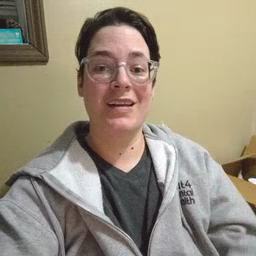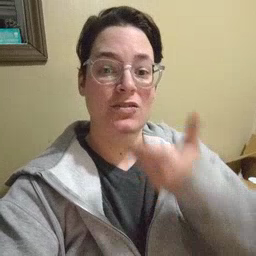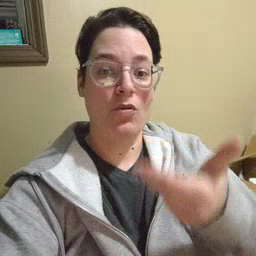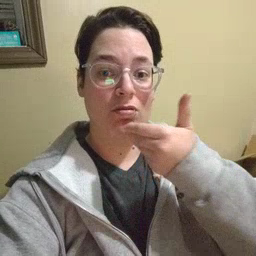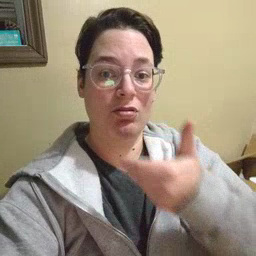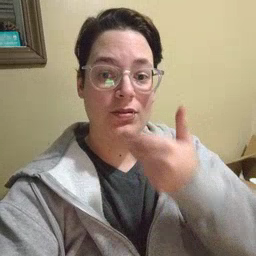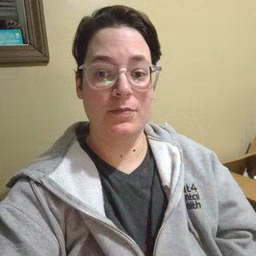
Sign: cereal